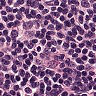
Metastatic tissue present: yes